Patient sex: F
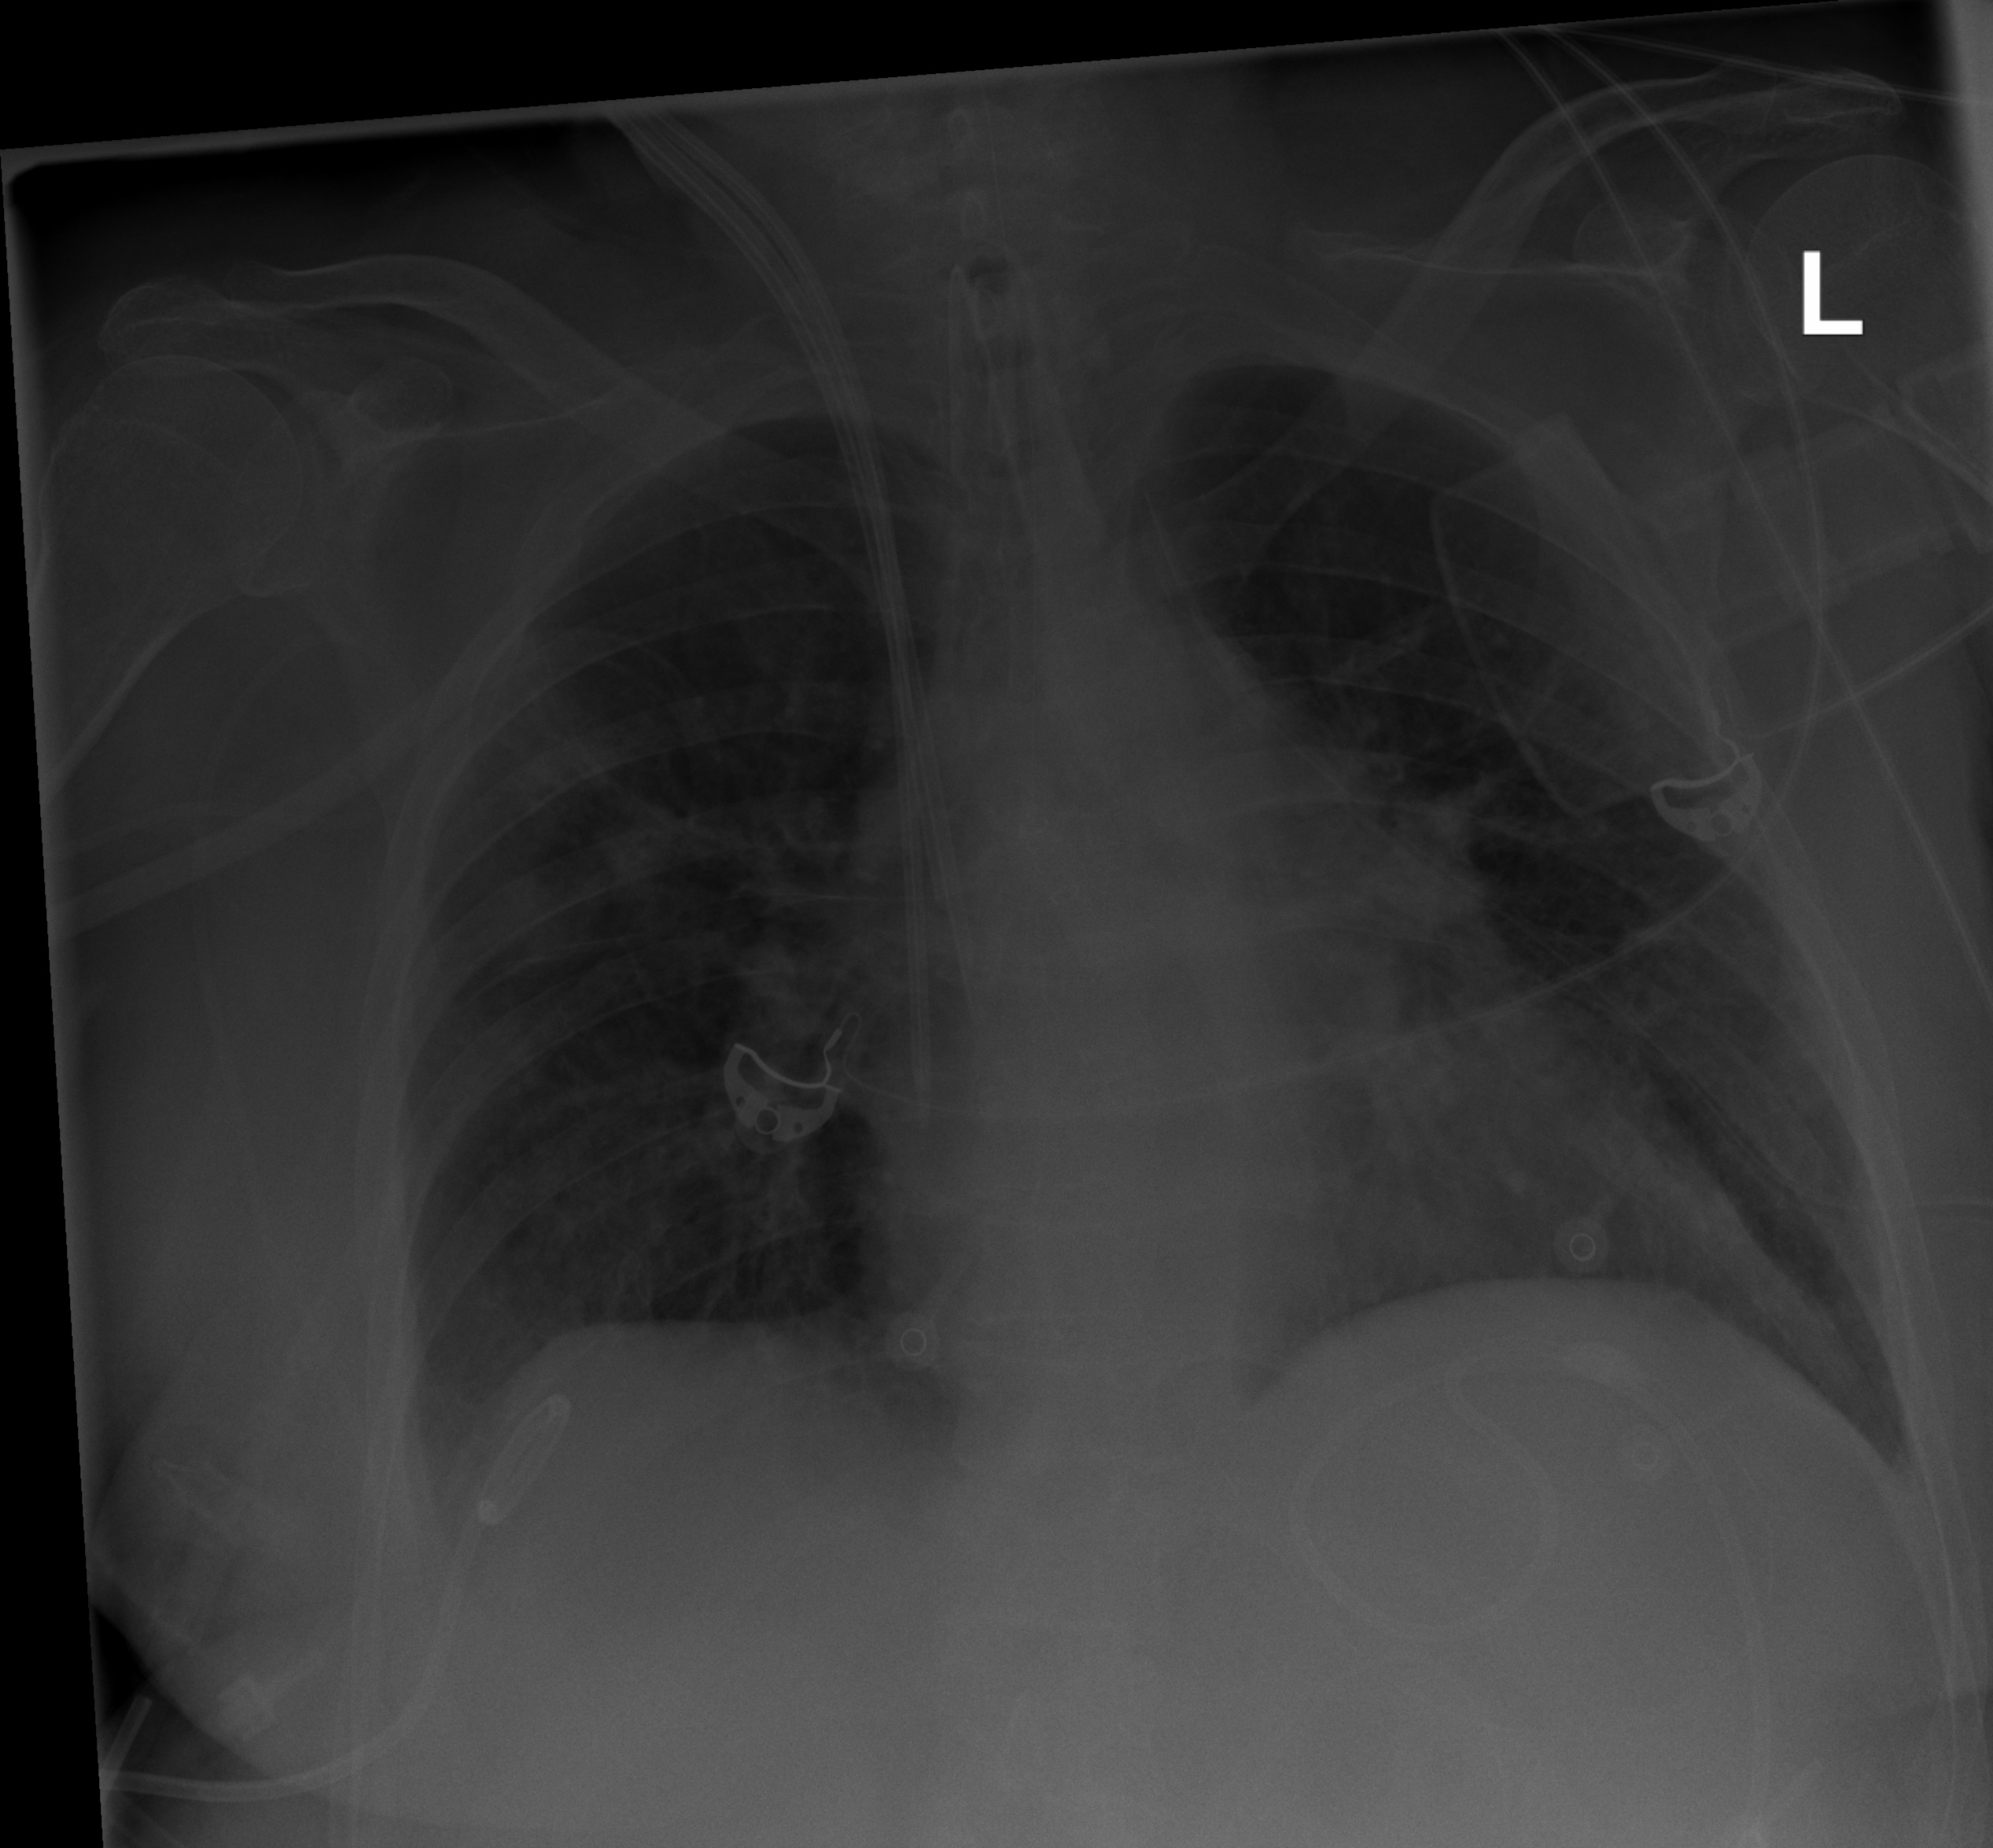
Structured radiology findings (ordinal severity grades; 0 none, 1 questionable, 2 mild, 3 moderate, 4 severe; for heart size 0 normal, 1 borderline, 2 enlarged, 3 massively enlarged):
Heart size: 1
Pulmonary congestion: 1
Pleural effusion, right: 1
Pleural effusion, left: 0
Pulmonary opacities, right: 2
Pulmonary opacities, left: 3
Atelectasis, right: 2
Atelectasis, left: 0